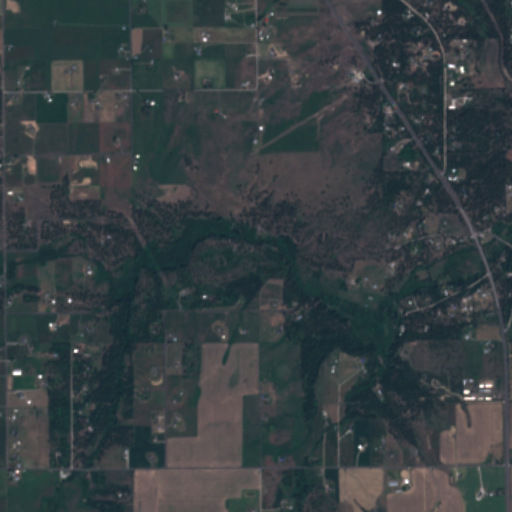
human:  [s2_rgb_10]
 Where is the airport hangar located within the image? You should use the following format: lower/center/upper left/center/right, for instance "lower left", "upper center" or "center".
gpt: The airport hangar is located in the upper center of the image.
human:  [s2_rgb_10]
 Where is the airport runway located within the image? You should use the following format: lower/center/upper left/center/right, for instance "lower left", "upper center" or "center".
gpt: The airport runway is located in the upper right of the image.
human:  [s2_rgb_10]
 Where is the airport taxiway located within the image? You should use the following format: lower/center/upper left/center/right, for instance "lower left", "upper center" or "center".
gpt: The airport taxiway is located in the upper center of the image.
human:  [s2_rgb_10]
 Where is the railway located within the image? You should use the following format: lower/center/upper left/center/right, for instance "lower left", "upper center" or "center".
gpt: The railway is located in the upper right of the image.
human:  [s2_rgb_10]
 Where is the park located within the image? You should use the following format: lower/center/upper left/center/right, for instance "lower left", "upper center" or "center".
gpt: There is no park in the image.